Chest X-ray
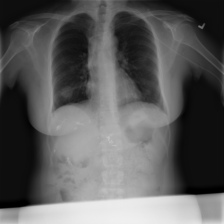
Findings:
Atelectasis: negative
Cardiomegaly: negative
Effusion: negative
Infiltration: negative
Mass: negative
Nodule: positive
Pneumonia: negative
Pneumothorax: negative
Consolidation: negative
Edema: negative
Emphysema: negative
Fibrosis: negative
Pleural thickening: negative
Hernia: negative